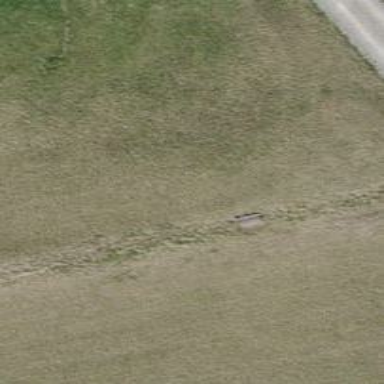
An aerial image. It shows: Bench.